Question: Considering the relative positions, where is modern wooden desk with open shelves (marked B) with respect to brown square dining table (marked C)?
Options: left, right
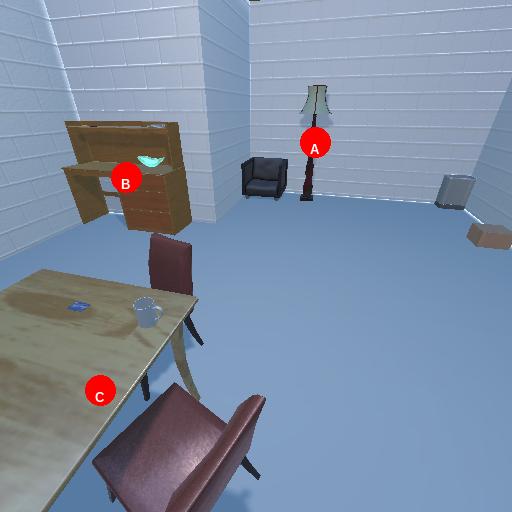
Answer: left